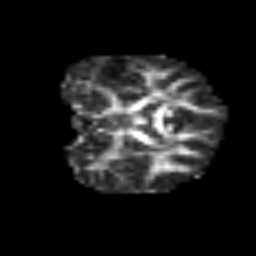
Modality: FA
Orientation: coronal
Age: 59
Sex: female
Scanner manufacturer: siemens
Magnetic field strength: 3 T
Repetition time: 3.2 s
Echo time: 0.081 s